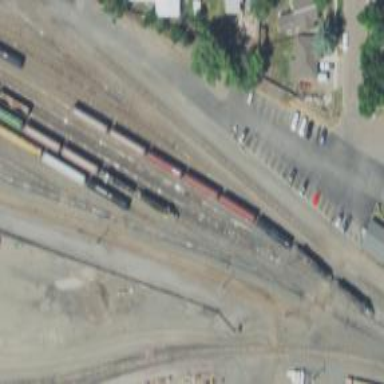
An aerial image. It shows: Railway siding with rails.